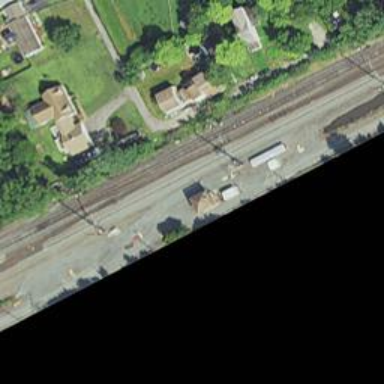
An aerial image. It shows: Siding railway line with electrified contact line for the trains.